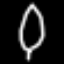
Label: leaf